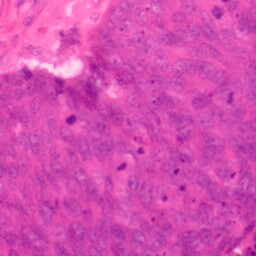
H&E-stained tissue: Colon